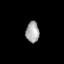
Tissue: lung
Cell type: Myeloid cells
Senescence score: 0.184
Nuclear area (px): 273
Mean DAPI intensity: 167.612